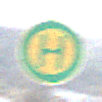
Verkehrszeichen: Haltestelle
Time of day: MorningAfternoon
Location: Outdoor (Nature)
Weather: PartlyCloudy
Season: Winter
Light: Natural